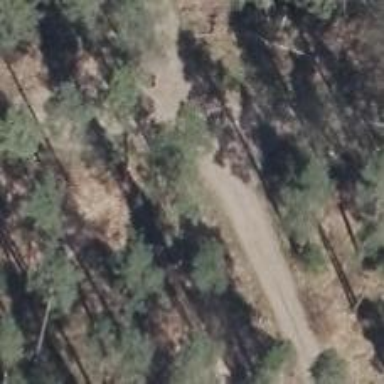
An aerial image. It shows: Dirt track road with grade 3 tracktype.